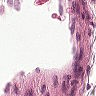
Metastatic tissue present: no